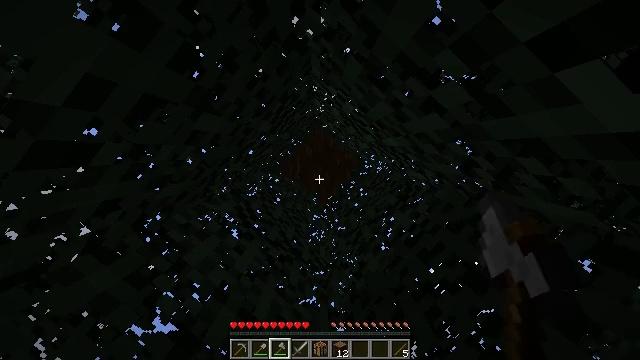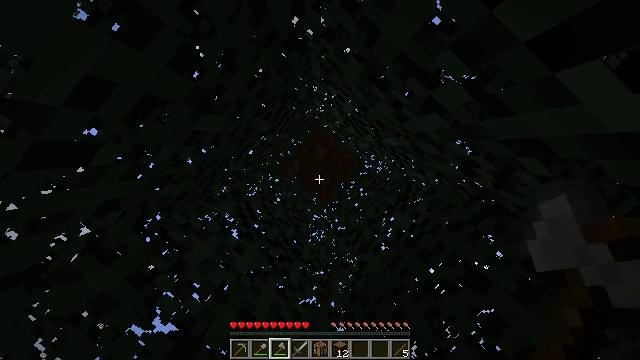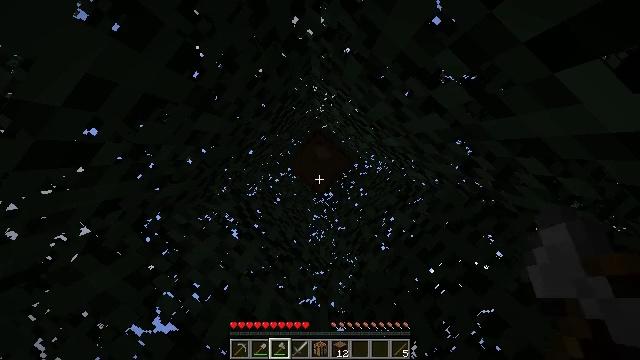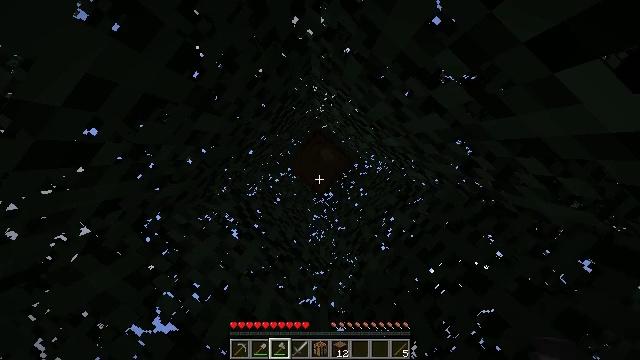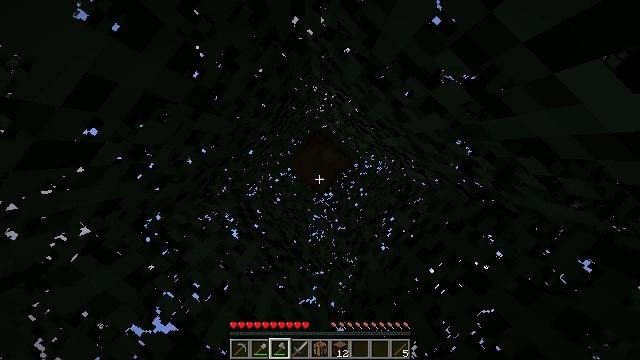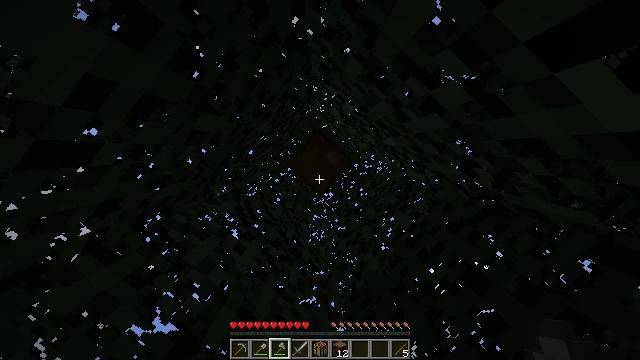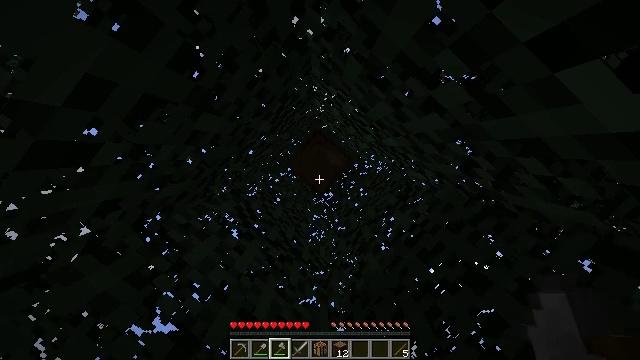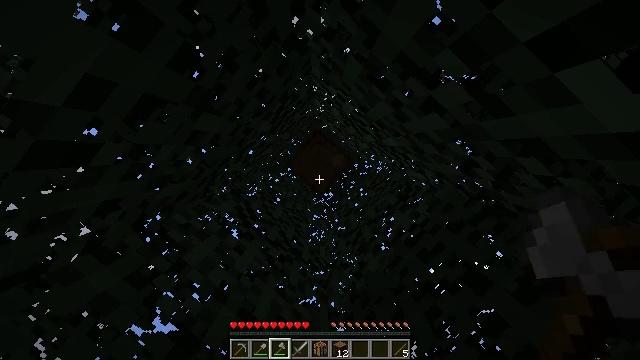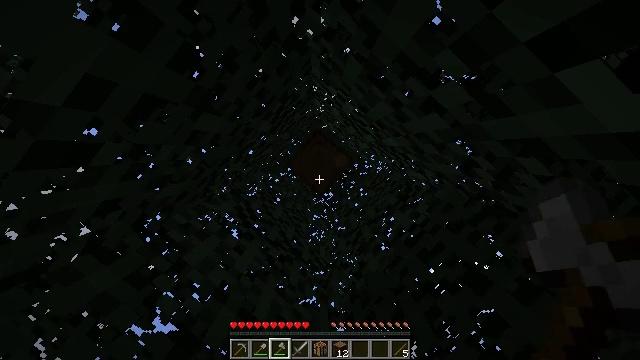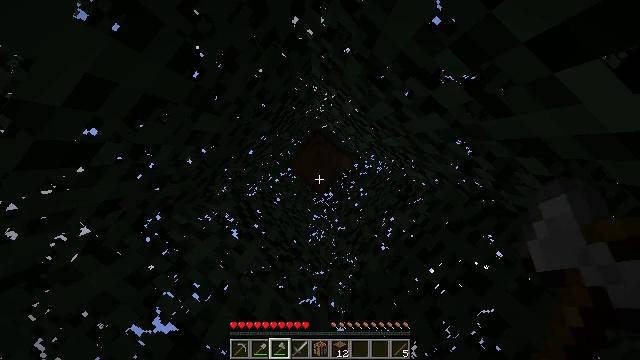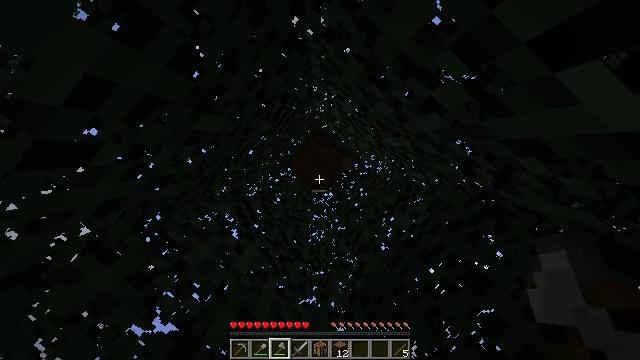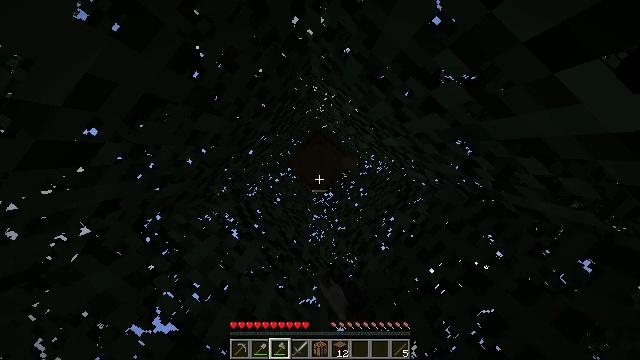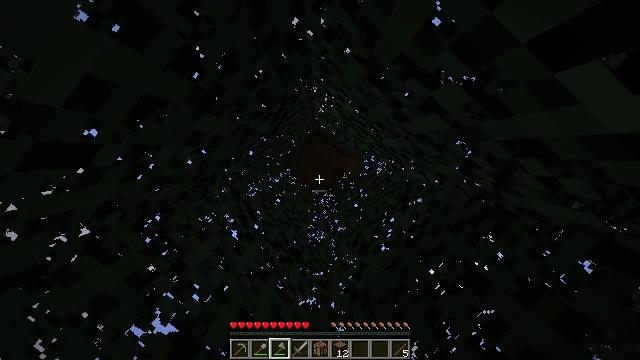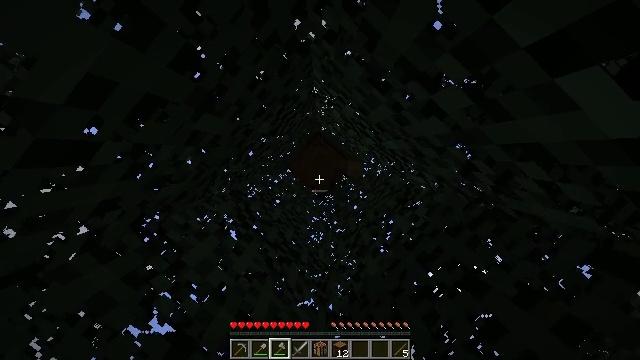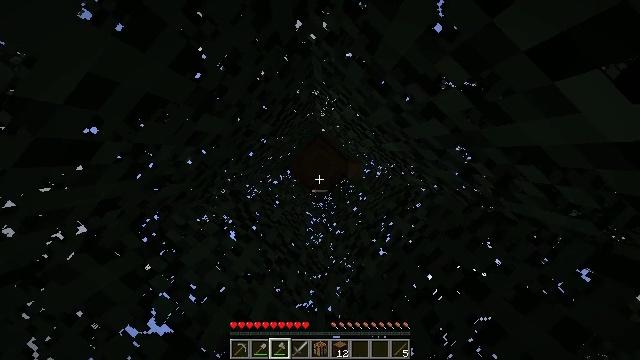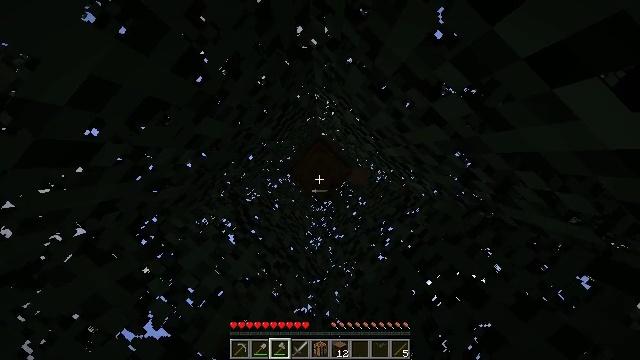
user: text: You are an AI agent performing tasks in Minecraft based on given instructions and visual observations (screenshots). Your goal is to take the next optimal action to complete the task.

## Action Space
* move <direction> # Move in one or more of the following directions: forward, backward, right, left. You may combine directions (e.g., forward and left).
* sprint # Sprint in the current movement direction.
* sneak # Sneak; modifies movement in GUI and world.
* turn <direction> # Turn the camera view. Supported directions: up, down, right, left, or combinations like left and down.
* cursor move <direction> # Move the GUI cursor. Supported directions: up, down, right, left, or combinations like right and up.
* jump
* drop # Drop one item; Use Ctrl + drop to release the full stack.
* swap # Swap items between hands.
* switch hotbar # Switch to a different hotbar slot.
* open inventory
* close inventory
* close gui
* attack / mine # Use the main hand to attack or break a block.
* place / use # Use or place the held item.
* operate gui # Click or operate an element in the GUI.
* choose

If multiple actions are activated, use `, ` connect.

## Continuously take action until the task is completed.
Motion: motion action
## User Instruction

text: Gather spruce leaves to collect foliage.
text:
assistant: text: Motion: attack / mine
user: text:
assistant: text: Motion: attack / mine
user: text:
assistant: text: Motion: attack / mine
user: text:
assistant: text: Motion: attack / mine
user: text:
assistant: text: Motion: no_op
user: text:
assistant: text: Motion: no_op
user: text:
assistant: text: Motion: no_op
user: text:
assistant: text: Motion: no_op
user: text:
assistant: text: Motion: no_op
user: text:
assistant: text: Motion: attack / mine
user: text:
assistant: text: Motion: attack / mine
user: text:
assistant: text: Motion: attack / mine
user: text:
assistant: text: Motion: attack / mine
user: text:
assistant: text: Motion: attack / mine
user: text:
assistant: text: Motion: attack / mine
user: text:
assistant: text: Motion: attack / mine
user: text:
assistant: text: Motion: attack / mine
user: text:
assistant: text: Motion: attack / mine
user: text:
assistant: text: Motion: attack / mine
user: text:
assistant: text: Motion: attack / mine
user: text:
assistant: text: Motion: attack / mine
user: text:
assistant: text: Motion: attack / mine
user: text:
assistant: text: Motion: attack / mine
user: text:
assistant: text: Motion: attack / mine
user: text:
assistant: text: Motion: attack / mine
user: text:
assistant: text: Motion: turn down, attack / mine
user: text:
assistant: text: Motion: turn left and down
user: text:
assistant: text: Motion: turn left and down
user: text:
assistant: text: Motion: turn left and down
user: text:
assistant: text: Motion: turn down